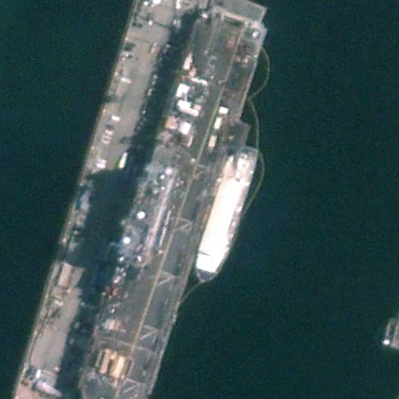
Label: assault